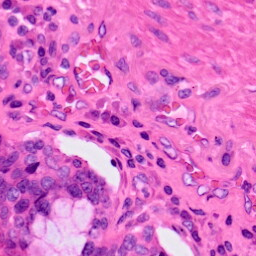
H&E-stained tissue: Lung